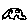
Label: car